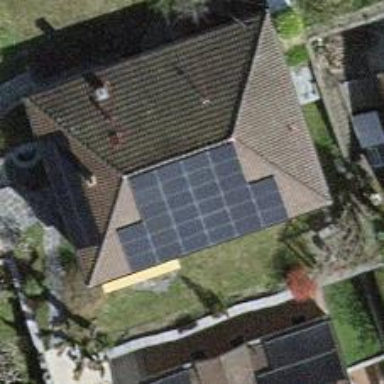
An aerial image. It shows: Solar power generator with photovoltaic panels.